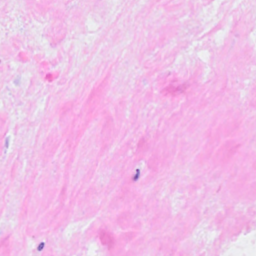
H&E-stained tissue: Breast